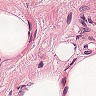
Metastatic tissue present: no